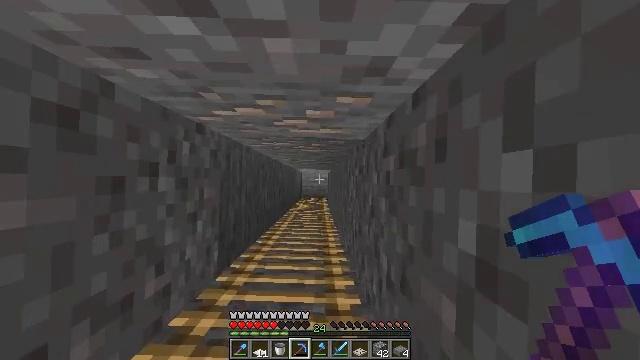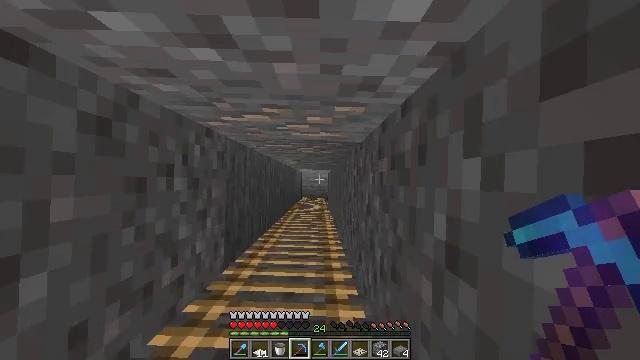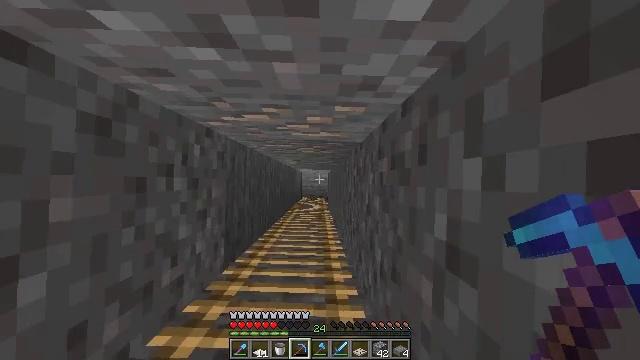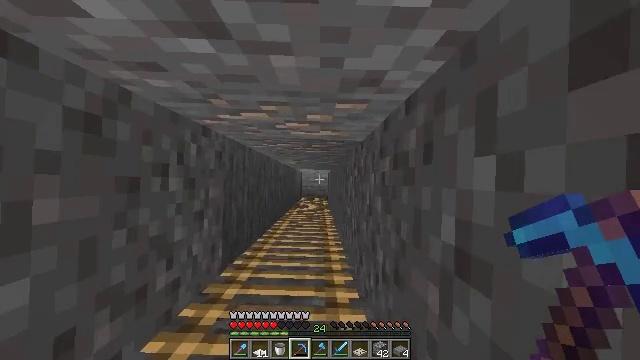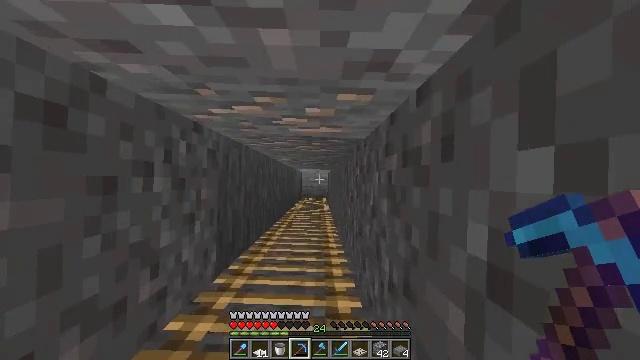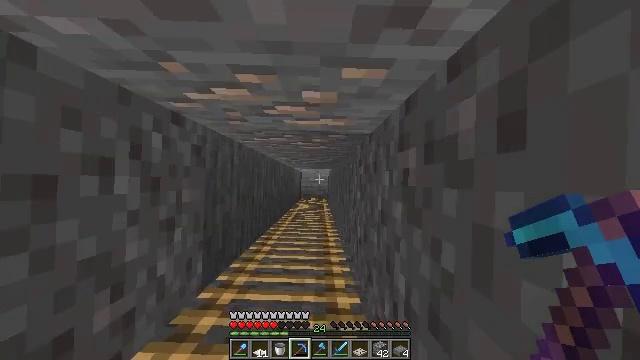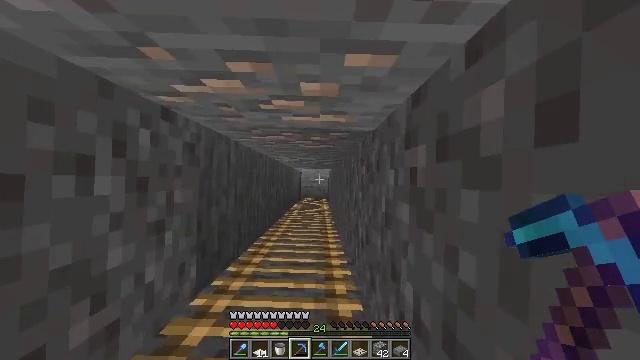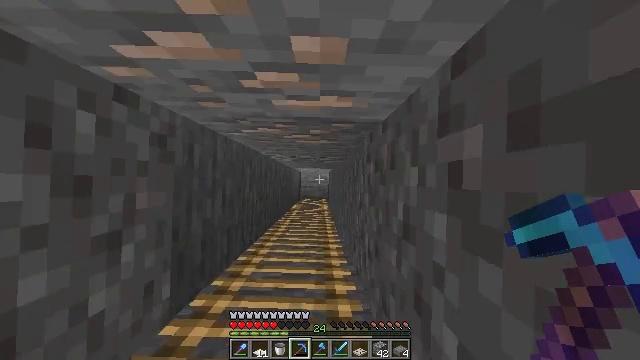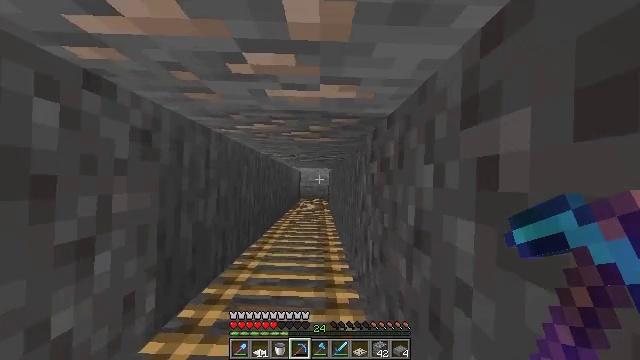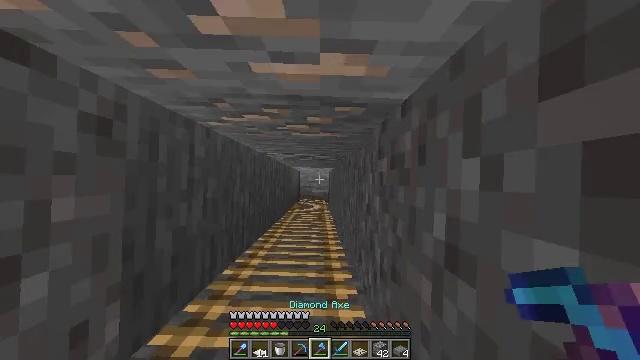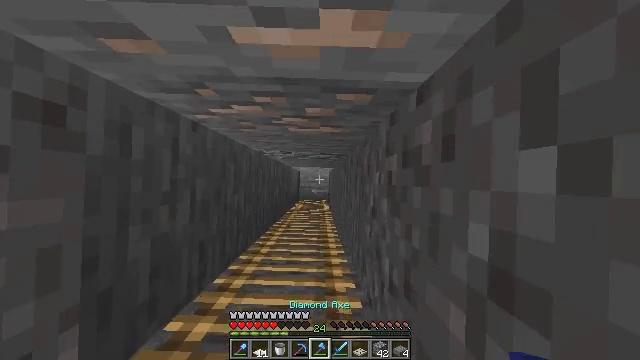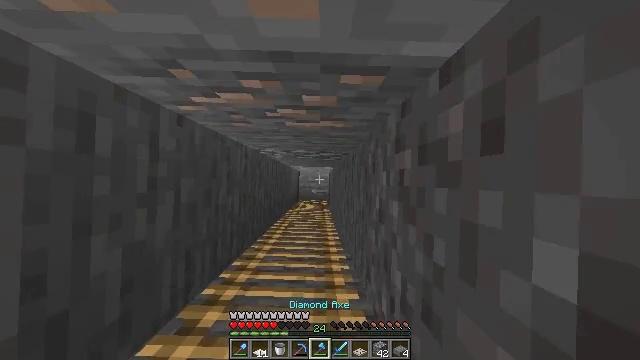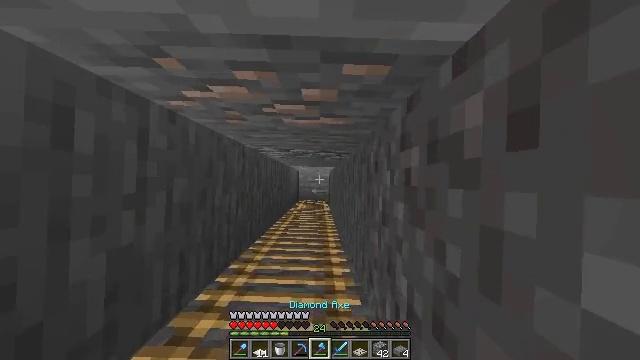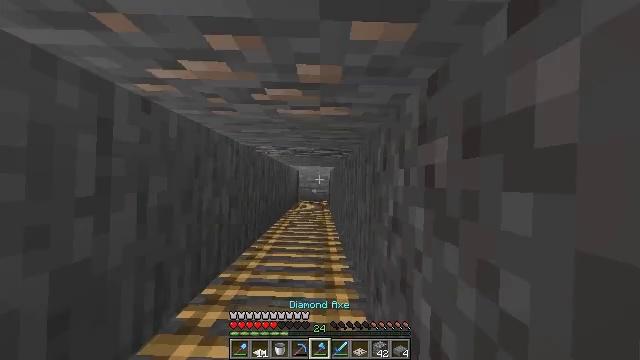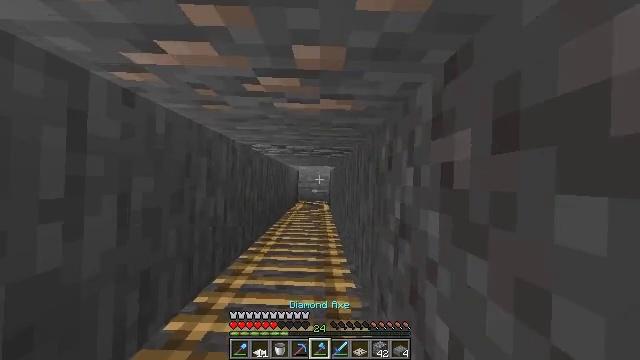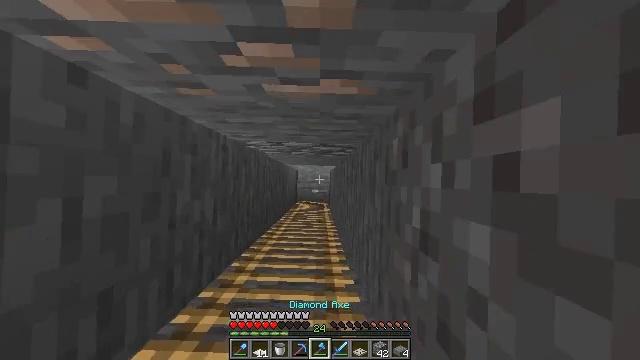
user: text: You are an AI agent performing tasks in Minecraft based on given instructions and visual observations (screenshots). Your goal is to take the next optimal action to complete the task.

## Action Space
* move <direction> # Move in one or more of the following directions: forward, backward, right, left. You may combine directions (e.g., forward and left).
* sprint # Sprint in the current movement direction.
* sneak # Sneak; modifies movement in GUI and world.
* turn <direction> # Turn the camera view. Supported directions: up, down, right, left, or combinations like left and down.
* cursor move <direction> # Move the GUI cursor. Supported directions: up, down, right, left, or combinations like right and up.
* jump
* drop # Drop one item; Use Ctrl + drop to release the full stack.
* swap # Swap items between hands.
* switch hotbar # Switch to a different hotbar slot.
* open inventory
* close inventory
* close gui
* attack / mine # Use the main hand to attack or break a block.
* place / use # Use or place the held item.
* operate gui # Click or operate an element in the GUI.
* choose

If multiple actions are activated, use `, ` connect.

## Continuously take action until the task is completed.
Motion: motion action
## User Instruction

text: Smash the stone slab to collect it.
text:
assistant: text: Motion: no_op
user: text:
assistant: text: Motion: no_op
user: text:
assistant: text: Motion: no_op
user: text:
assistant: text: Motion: no_op
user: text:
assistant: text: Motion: no_op
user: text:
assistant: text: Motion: no_op
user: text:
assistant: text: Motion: no_op
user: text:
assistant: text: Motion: no_op
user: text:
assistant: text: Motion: no_op
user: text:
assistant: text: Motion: no_op
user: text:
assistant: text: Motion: no_op
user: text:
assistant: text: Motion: no_op
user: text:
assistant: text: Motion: no_op
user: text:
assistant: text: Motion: no_op
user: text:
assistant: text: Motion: no_op
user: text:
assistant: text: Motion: no_op
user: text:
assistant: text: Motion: no_op
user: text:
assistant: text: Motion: no_op
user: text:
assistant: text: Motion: turn left
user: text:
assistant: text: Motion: turn left
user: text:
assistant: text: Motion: no_op
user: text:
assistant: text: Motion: no_op
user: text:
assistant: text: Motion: no_op
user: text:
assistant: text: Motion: no_op
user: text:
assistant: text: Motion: no_op
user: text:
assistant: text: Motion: no_op
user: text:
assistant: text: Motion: no_op
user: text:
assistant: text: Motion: no_op
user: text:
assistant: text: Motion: no_op
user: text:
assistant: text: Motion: turn left